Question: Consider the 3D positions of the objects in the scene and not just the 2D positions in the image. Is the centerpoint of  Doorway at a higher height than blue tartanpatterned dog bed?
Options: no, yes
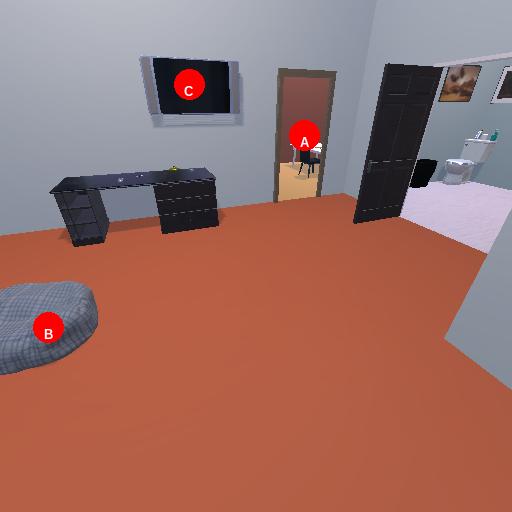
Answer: no